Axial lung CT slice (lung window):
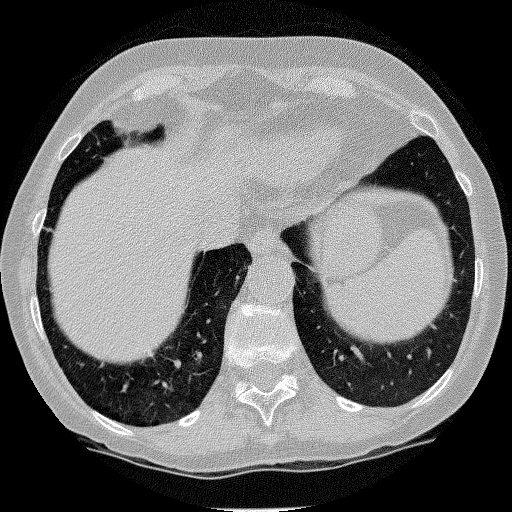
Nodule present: no